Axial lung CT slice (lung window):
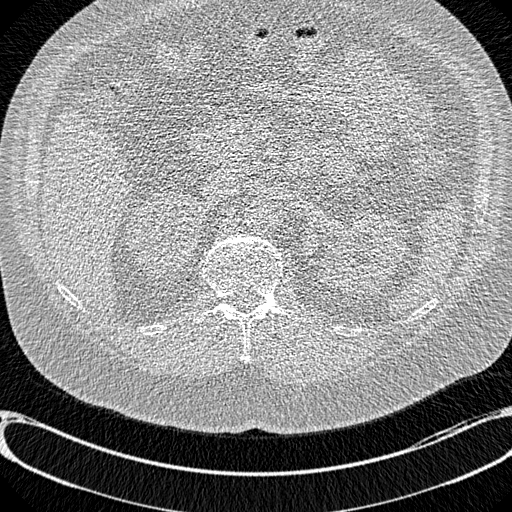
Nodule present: no